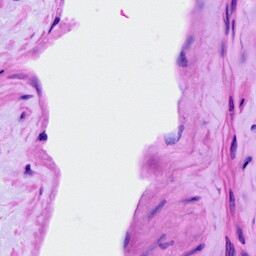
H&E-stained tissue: Ovarian